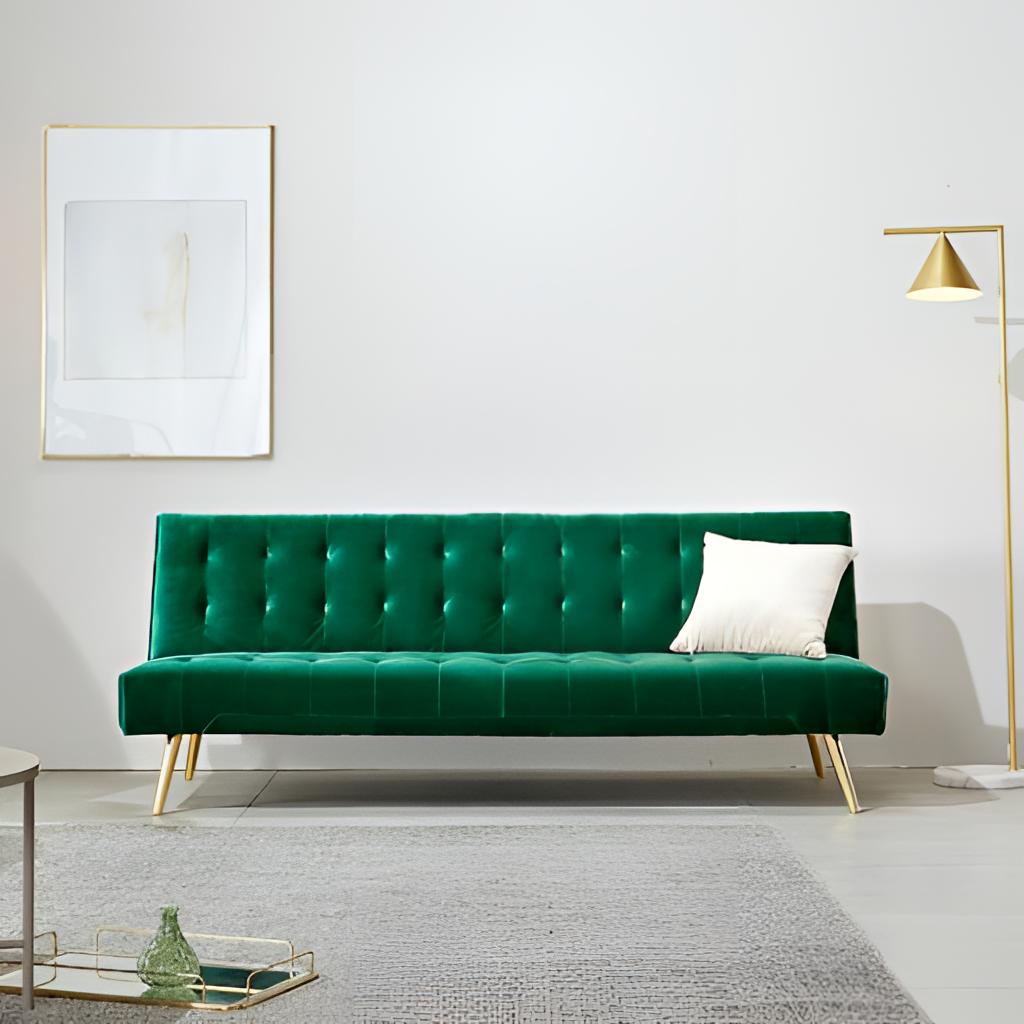
green velvet sofa, living room, tile flooring, with large square pattern, paint wallpaper, with solid pattern, contemporary